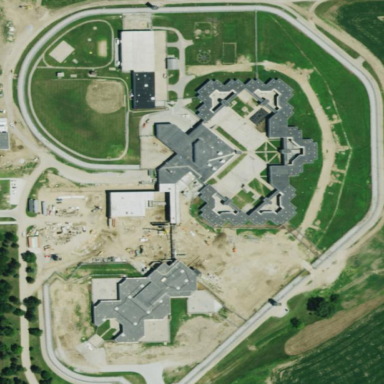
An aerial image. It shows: Prison.